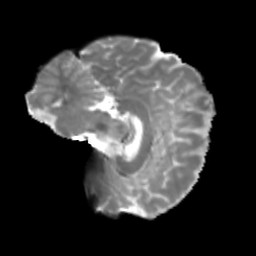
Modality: T2w
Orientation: sagittal
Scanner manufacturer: siemens
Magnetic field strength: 3 T
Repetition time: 4 s
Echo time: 0.0594 s